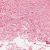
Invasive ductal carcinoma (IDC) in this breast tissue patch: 0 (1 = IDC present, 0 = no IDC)